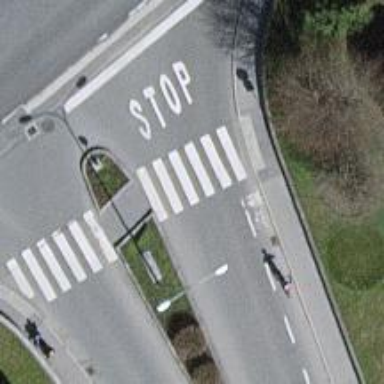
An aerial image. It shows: Uncontrolled zebra crossing with white-striped island.